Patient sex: M
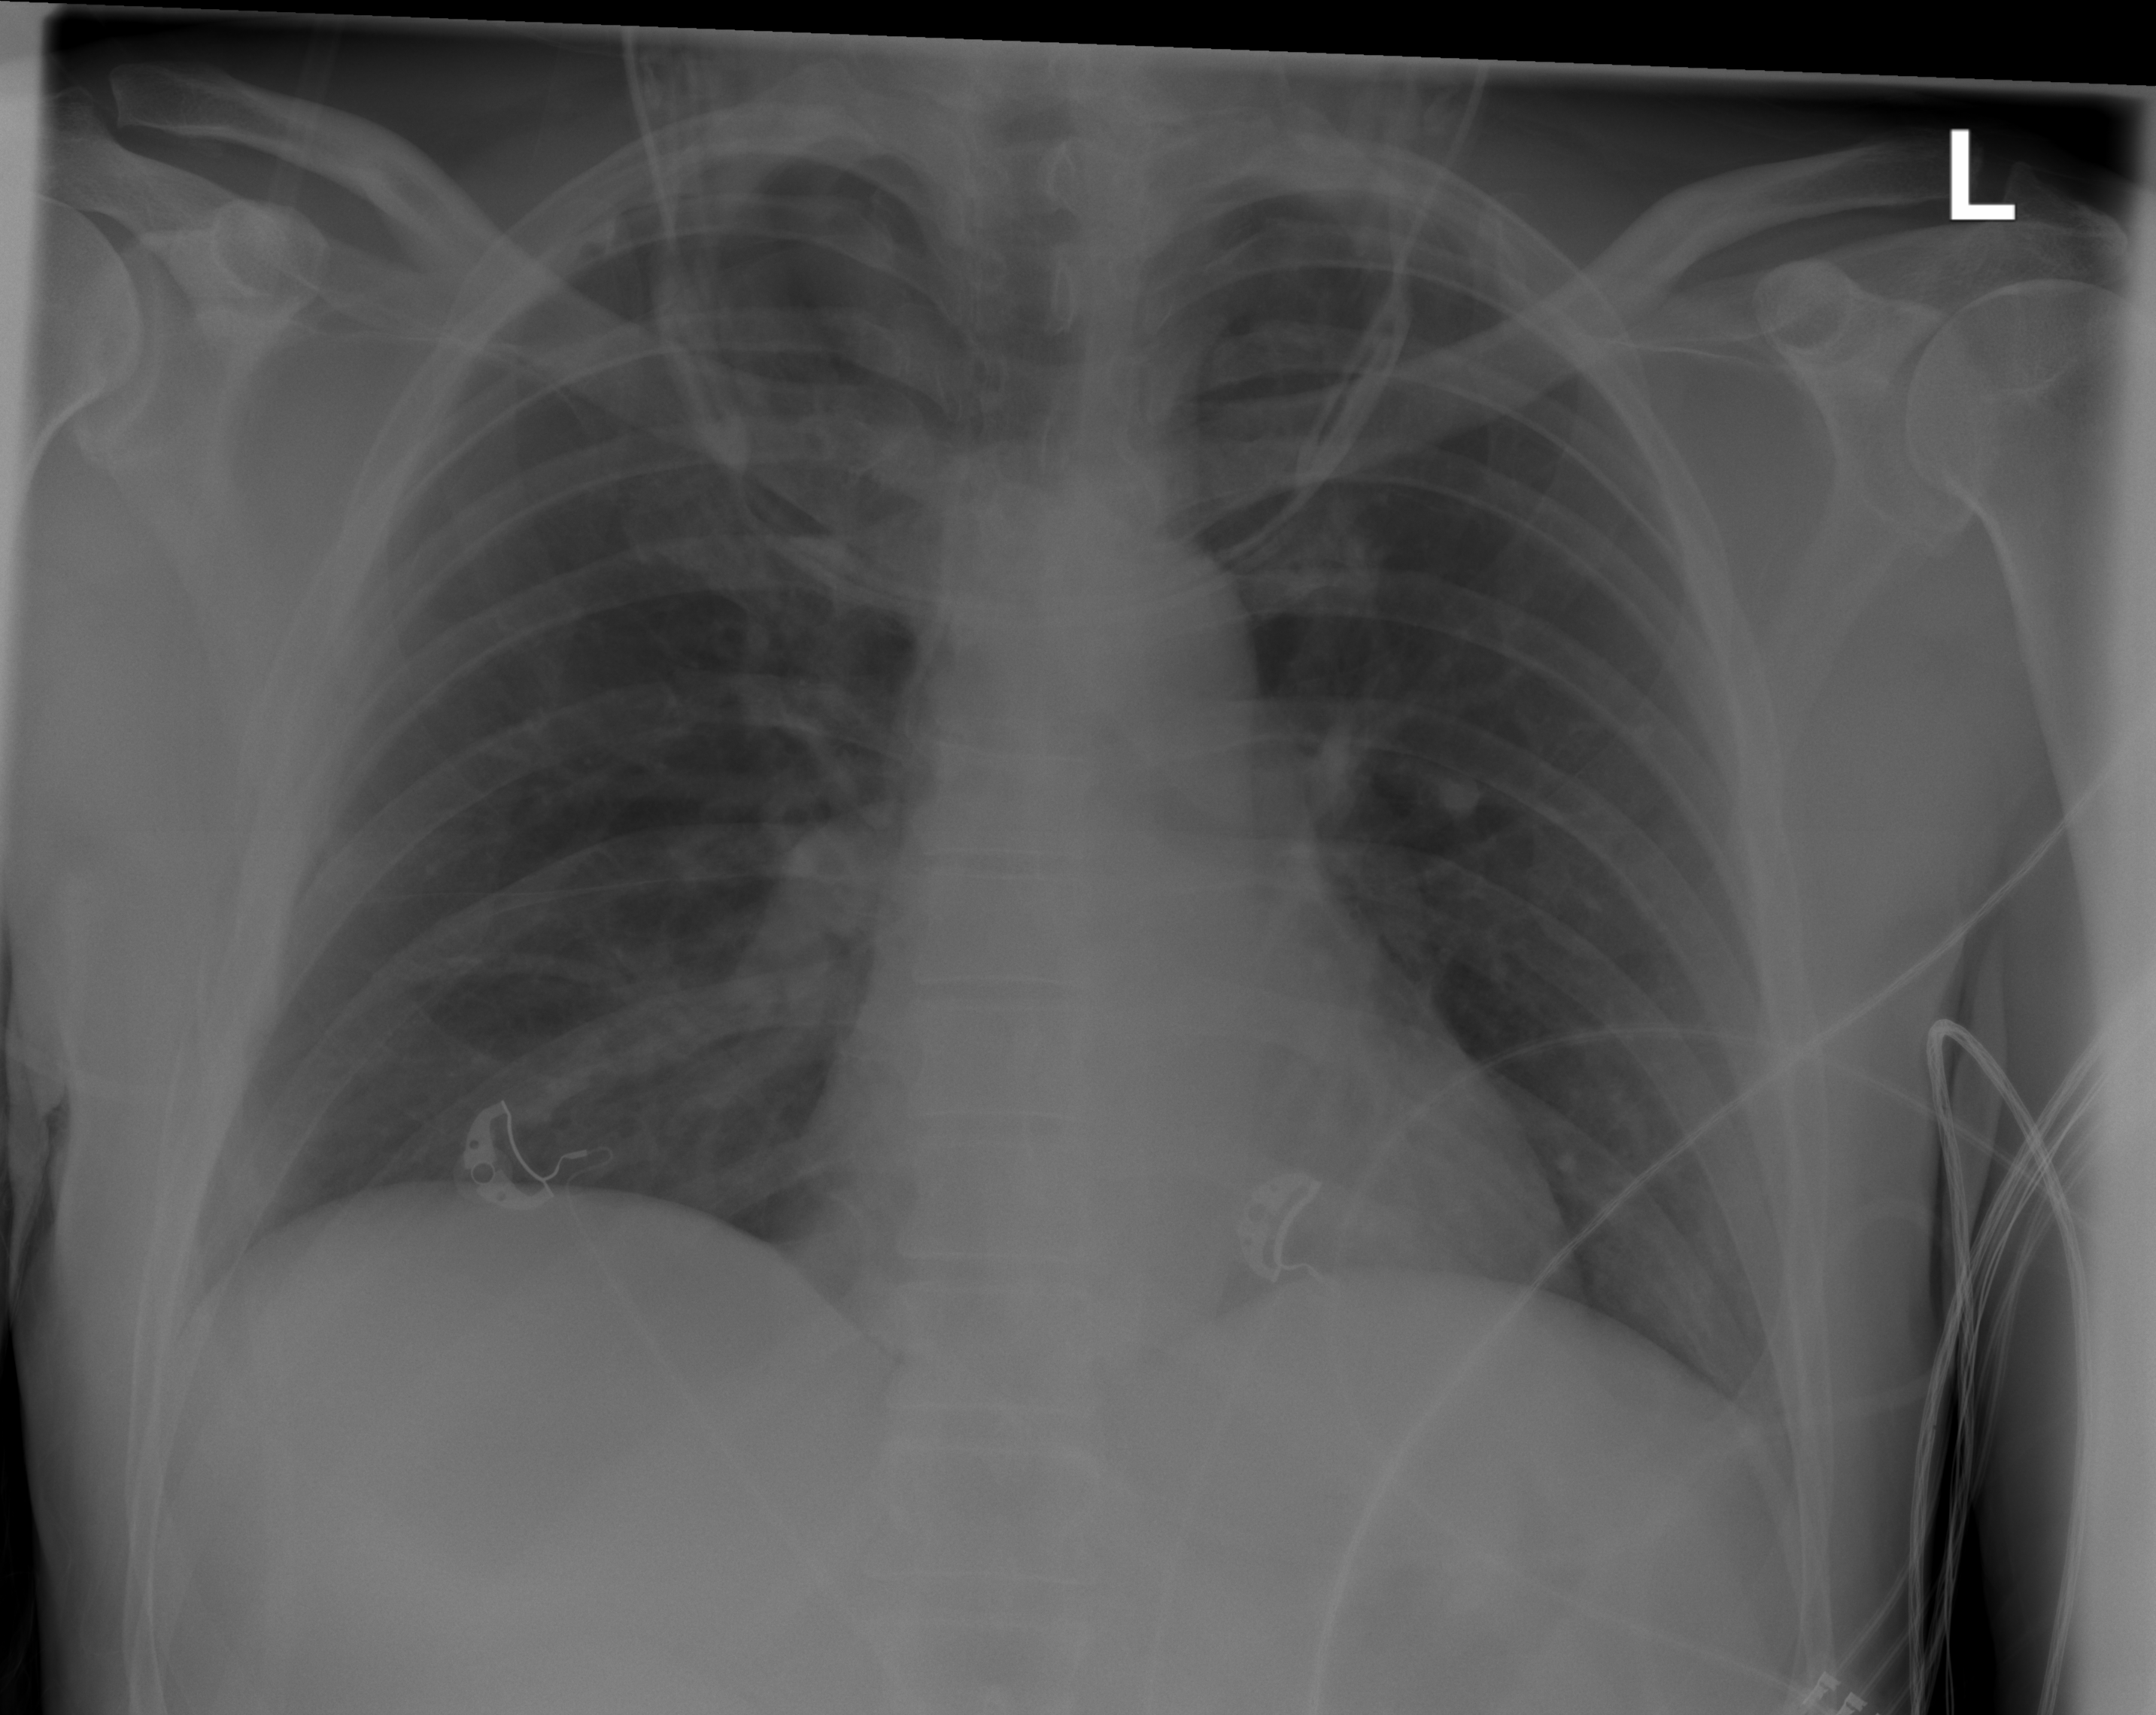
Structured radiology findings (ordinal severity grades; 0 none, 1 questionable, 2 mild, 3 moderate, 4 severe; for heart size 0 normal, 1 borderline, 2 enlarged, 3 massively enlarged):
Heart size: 0
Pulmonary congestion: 2
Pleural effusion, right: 0
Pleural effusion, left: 0
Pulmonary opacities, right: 2
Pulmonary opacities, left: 2
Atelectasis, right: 0
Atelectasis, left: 0